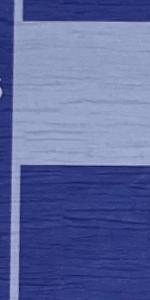
Label: Empty